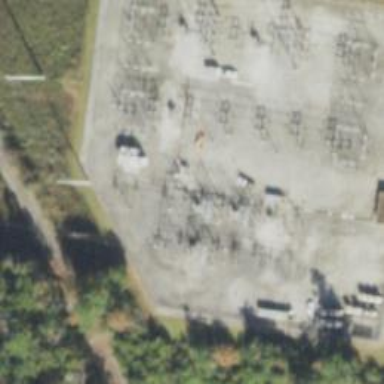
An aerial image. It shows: Switch used for power control.